Question: I am trying to localize my strings by creating an xml file for each language then using ajax get like so.
'''
var text = new Object();
$.ajax({
async: false,
type: 'GET',
url: 'english.xml',
dataType: "xml",
error: function(xhr, status, error) {
console.log("Lets see the error...");
console.log(xhr.responseText);
},
success: function(xml){
$(xml).find('text').each(function(){
text[$(this).attr('id')] = $(this).text();
});
}
});
console.log("Lets see the object...");
console.log(text);
'''
I have added some console.logs to troubleshoot.
Here is a screenshot of the console.

So you see for some reason the request has failed.. any idea why?
english.xml simply contains:
'''
<text id="call">Caller</text>
<text id="chat">Chatter</text>
'''
Update:
Changed datatype to text and now getting success response but the 'text' object is not getting updated ?
'''
var text = new Object();
$.ajax({
type: 'GET',
url: 'english.xml',
dataType: "text",
error: function(xhr, status, error) {
console.log(xhr);
console.log(xhr.responseText);
console.log(status);
console.log(error);
},
success: function(xml){
$(xml).find('text').each(function(){
text[$(this).attr('id')] = $(this).text();
});
console.log(xml);
console.log(text);
}
});
'''
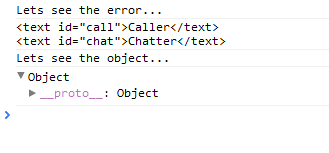
Answer: I would add
'''
<?xml version="1.0" encoding="utf-8"?>
'''
to the top of your document. I have a feeling since your telling it your return type will be xml it is expecting this and erroring when it doesnt find it.
Also shouldn't your response type be '"application/xml"' rather than just '"xml"' ?
Also you have async set to false, this means you are asking for a synchronous call. Just incase you were wondering
EDIT: I have edited since 'application/xml' should really be used instead of 'text/xml'
You also need to have a root node
'''
<applicationCalls>
<text id="call">Caller</text>
<text id="chat">Chatter</text>
</applicationCalls>
'''
You can call your root node whatever you like, just try and make it something that makes sense.